Aerial crown-view tile of a tropical tree (Barro Colorado Island, Panama), acquired 20250818:
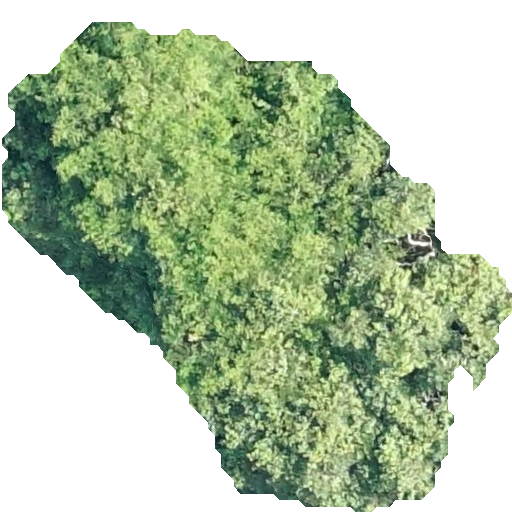
Species: Jacaranda copaia
GBIF accepted scientific name: Jacaranda copaia
Crown area: 218.183 m²